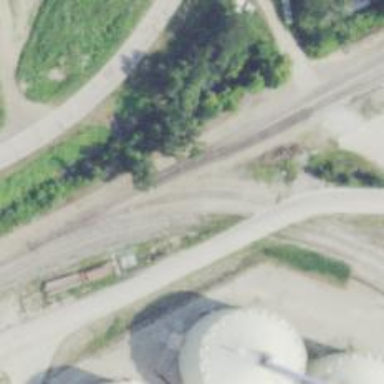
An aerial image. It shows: Rail spur service.